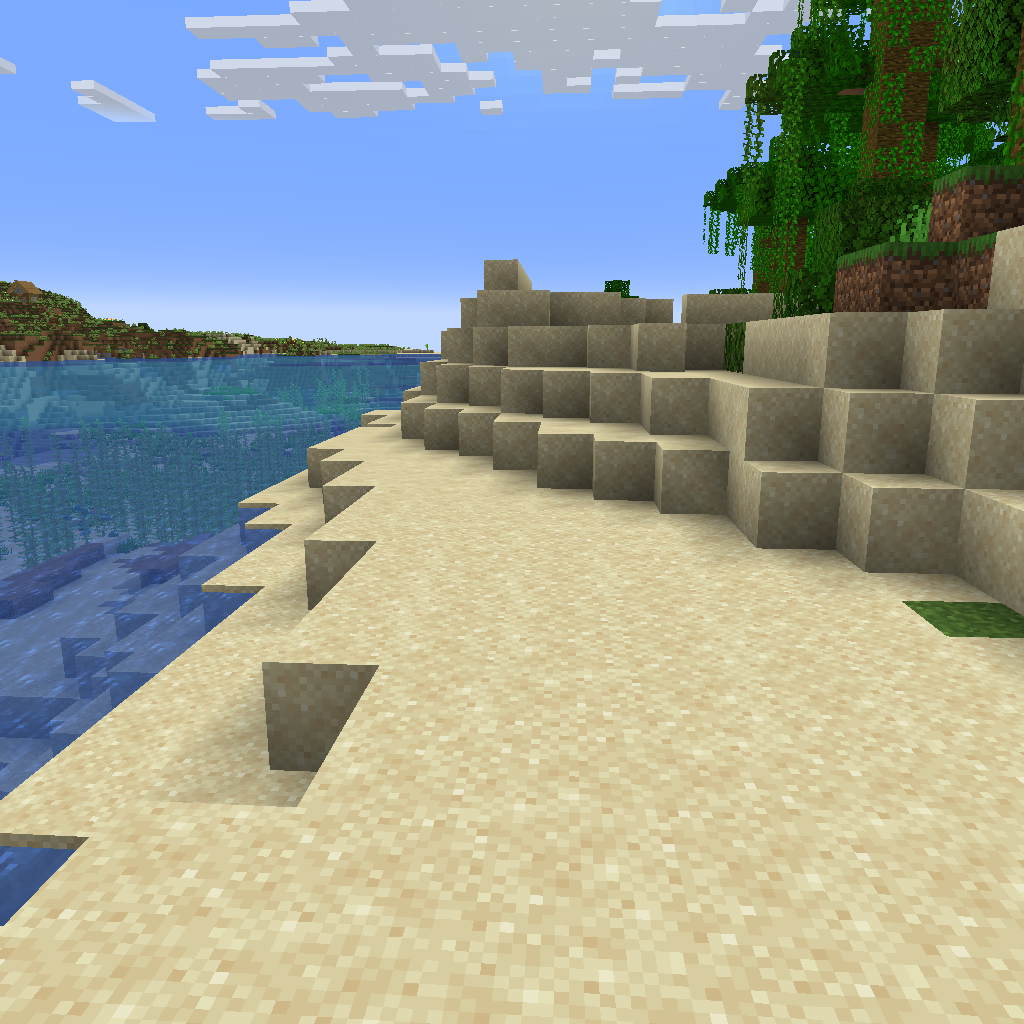
beach next to ocean